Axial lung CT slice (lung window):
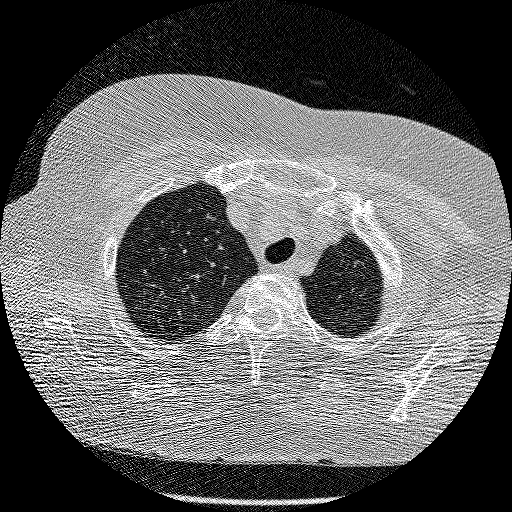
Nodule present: no